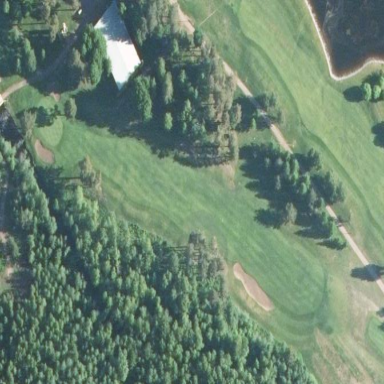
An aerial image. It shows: Golf fairway surrounded by grass.